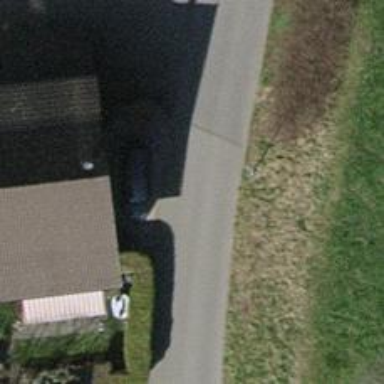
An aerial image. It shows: Residential road with asphalt surface and no sidewalk.